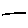
Label: line